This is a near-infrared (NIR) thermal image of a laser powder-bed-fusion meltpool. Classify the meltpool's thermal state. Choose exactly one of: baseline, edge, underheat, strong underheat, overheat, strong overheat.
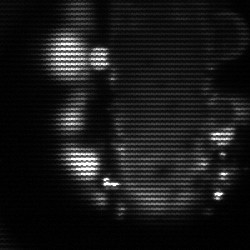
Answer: strong underheat